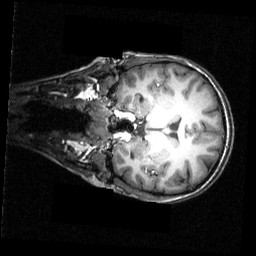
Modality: T1w
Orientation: coronal
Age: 20
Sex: female
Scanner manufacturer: siemens
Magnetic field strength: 3.951 T
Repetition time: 1.5 s
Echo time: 0.00335 s